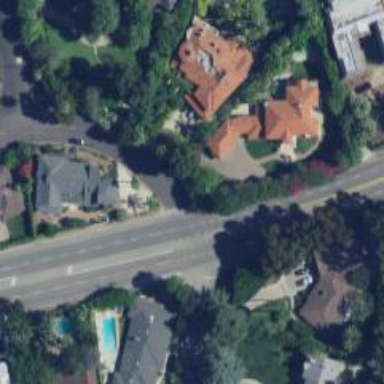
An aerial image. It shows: Secondary road with asphalt surface passing through residential area.